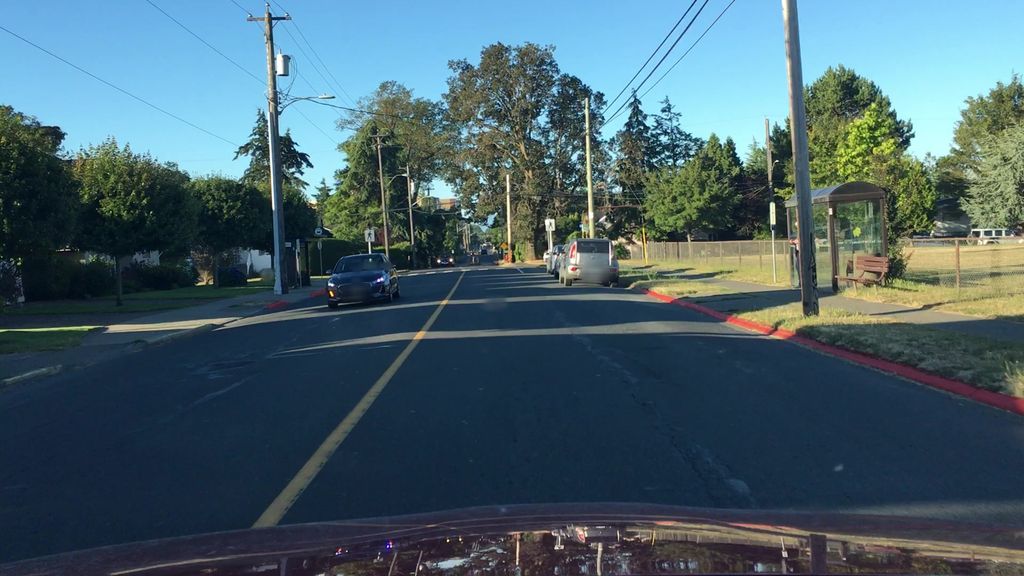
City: victoria